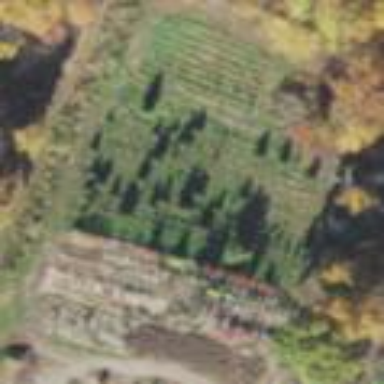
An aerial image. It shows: Plant nursery specializing in trees.